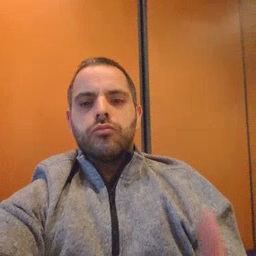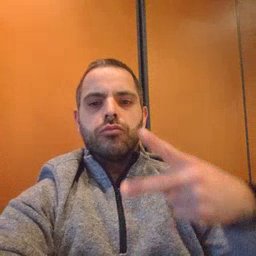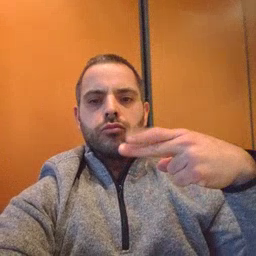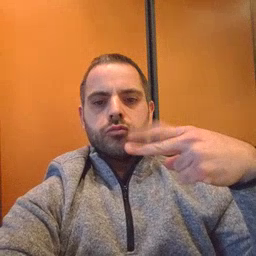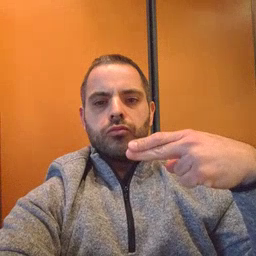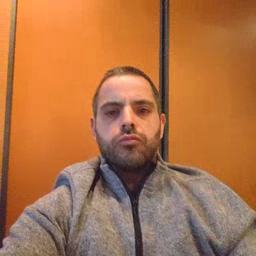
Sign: scissors